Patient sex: M
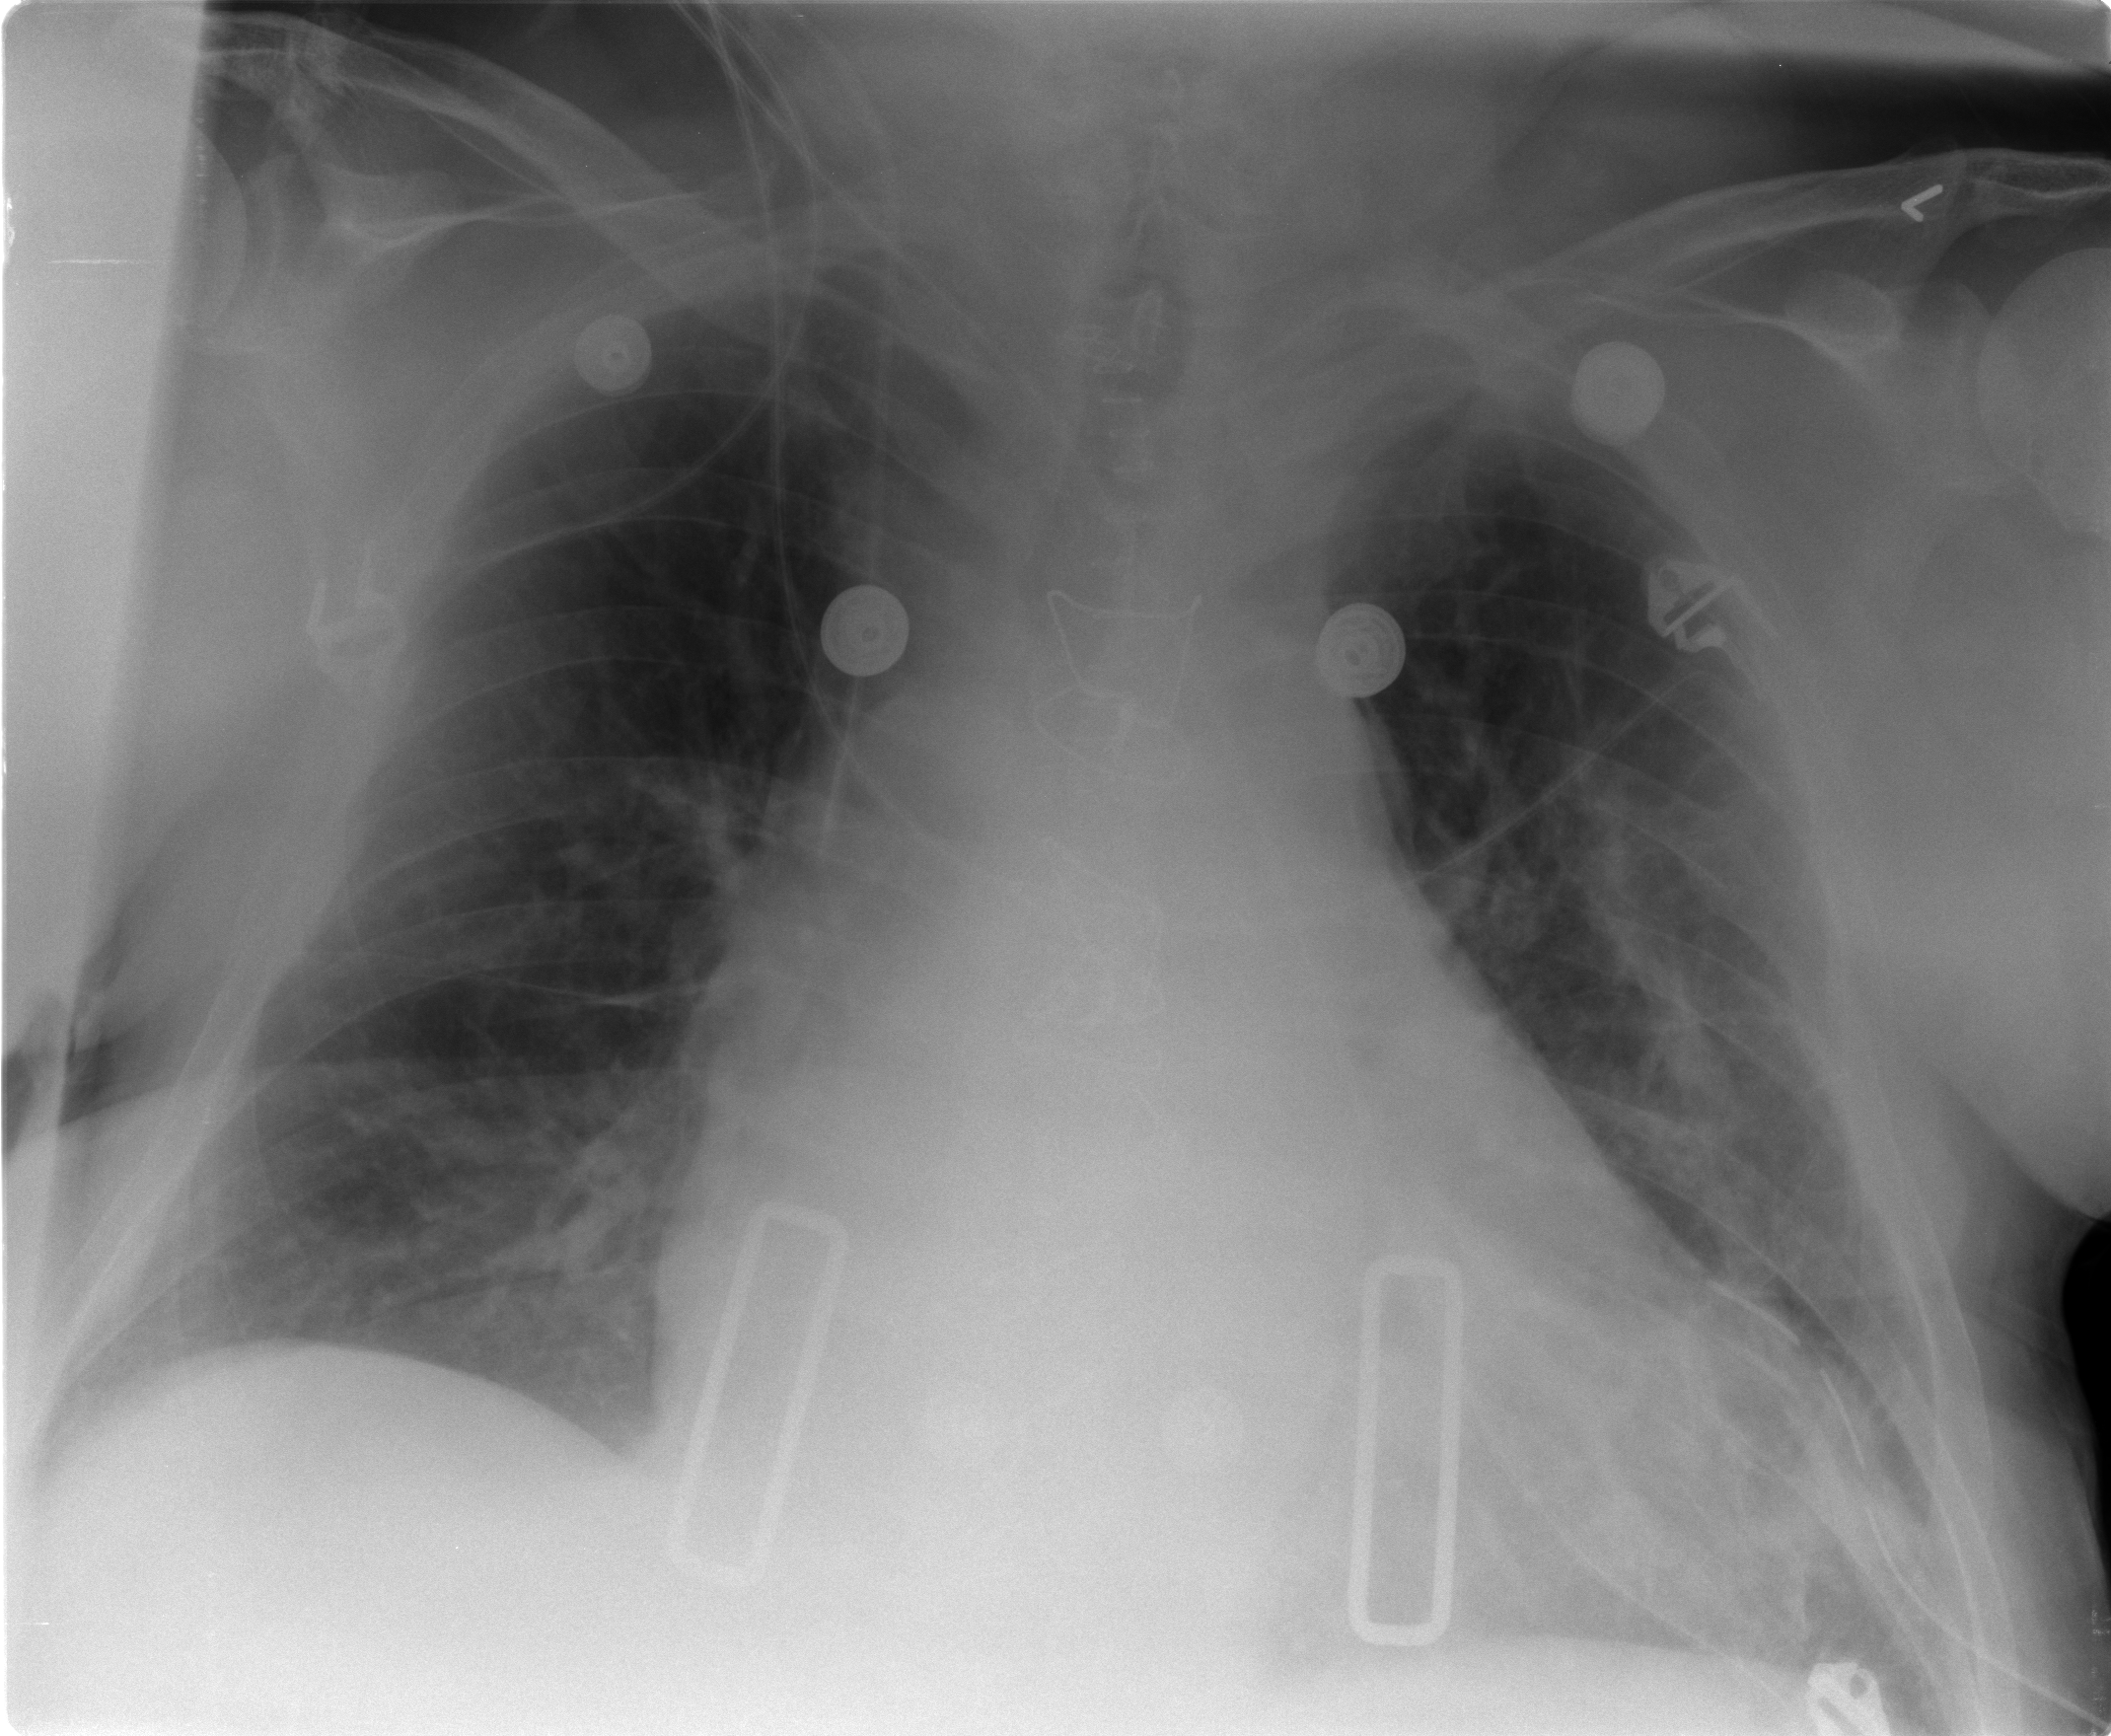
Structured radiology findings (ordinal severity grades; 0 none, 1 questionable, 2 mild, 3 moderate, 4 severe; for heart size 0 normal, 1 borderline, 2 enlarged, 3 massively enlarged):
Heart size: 3
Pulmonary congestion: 2
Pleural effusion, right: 0
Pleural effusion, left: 1
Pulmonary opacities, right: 0
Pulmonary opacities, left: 0
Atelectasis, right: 2
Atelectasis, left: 2